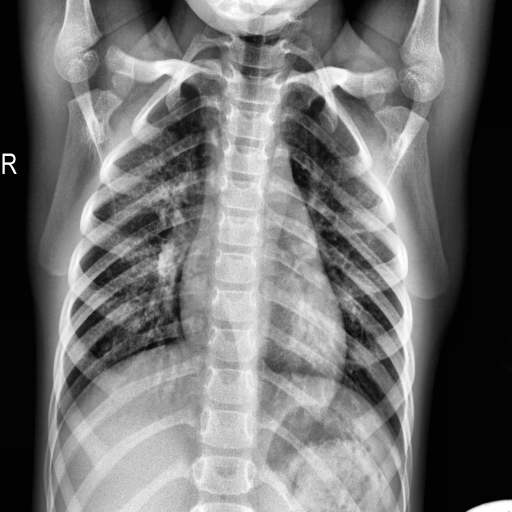
Finding: NORMAL